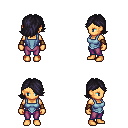
a pixel art fantasy rpg character, female body template, human, tanned skin, blue vest, magenta pants, raven swoop hairstyle, cloth bracers, four views (front, back, left, right), 2x2 character sprite sheet, small pixel art, hard edges, no anti-aliasing